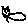
Label: cat